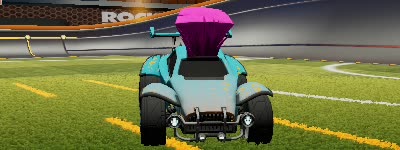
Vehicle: octane